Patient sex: F
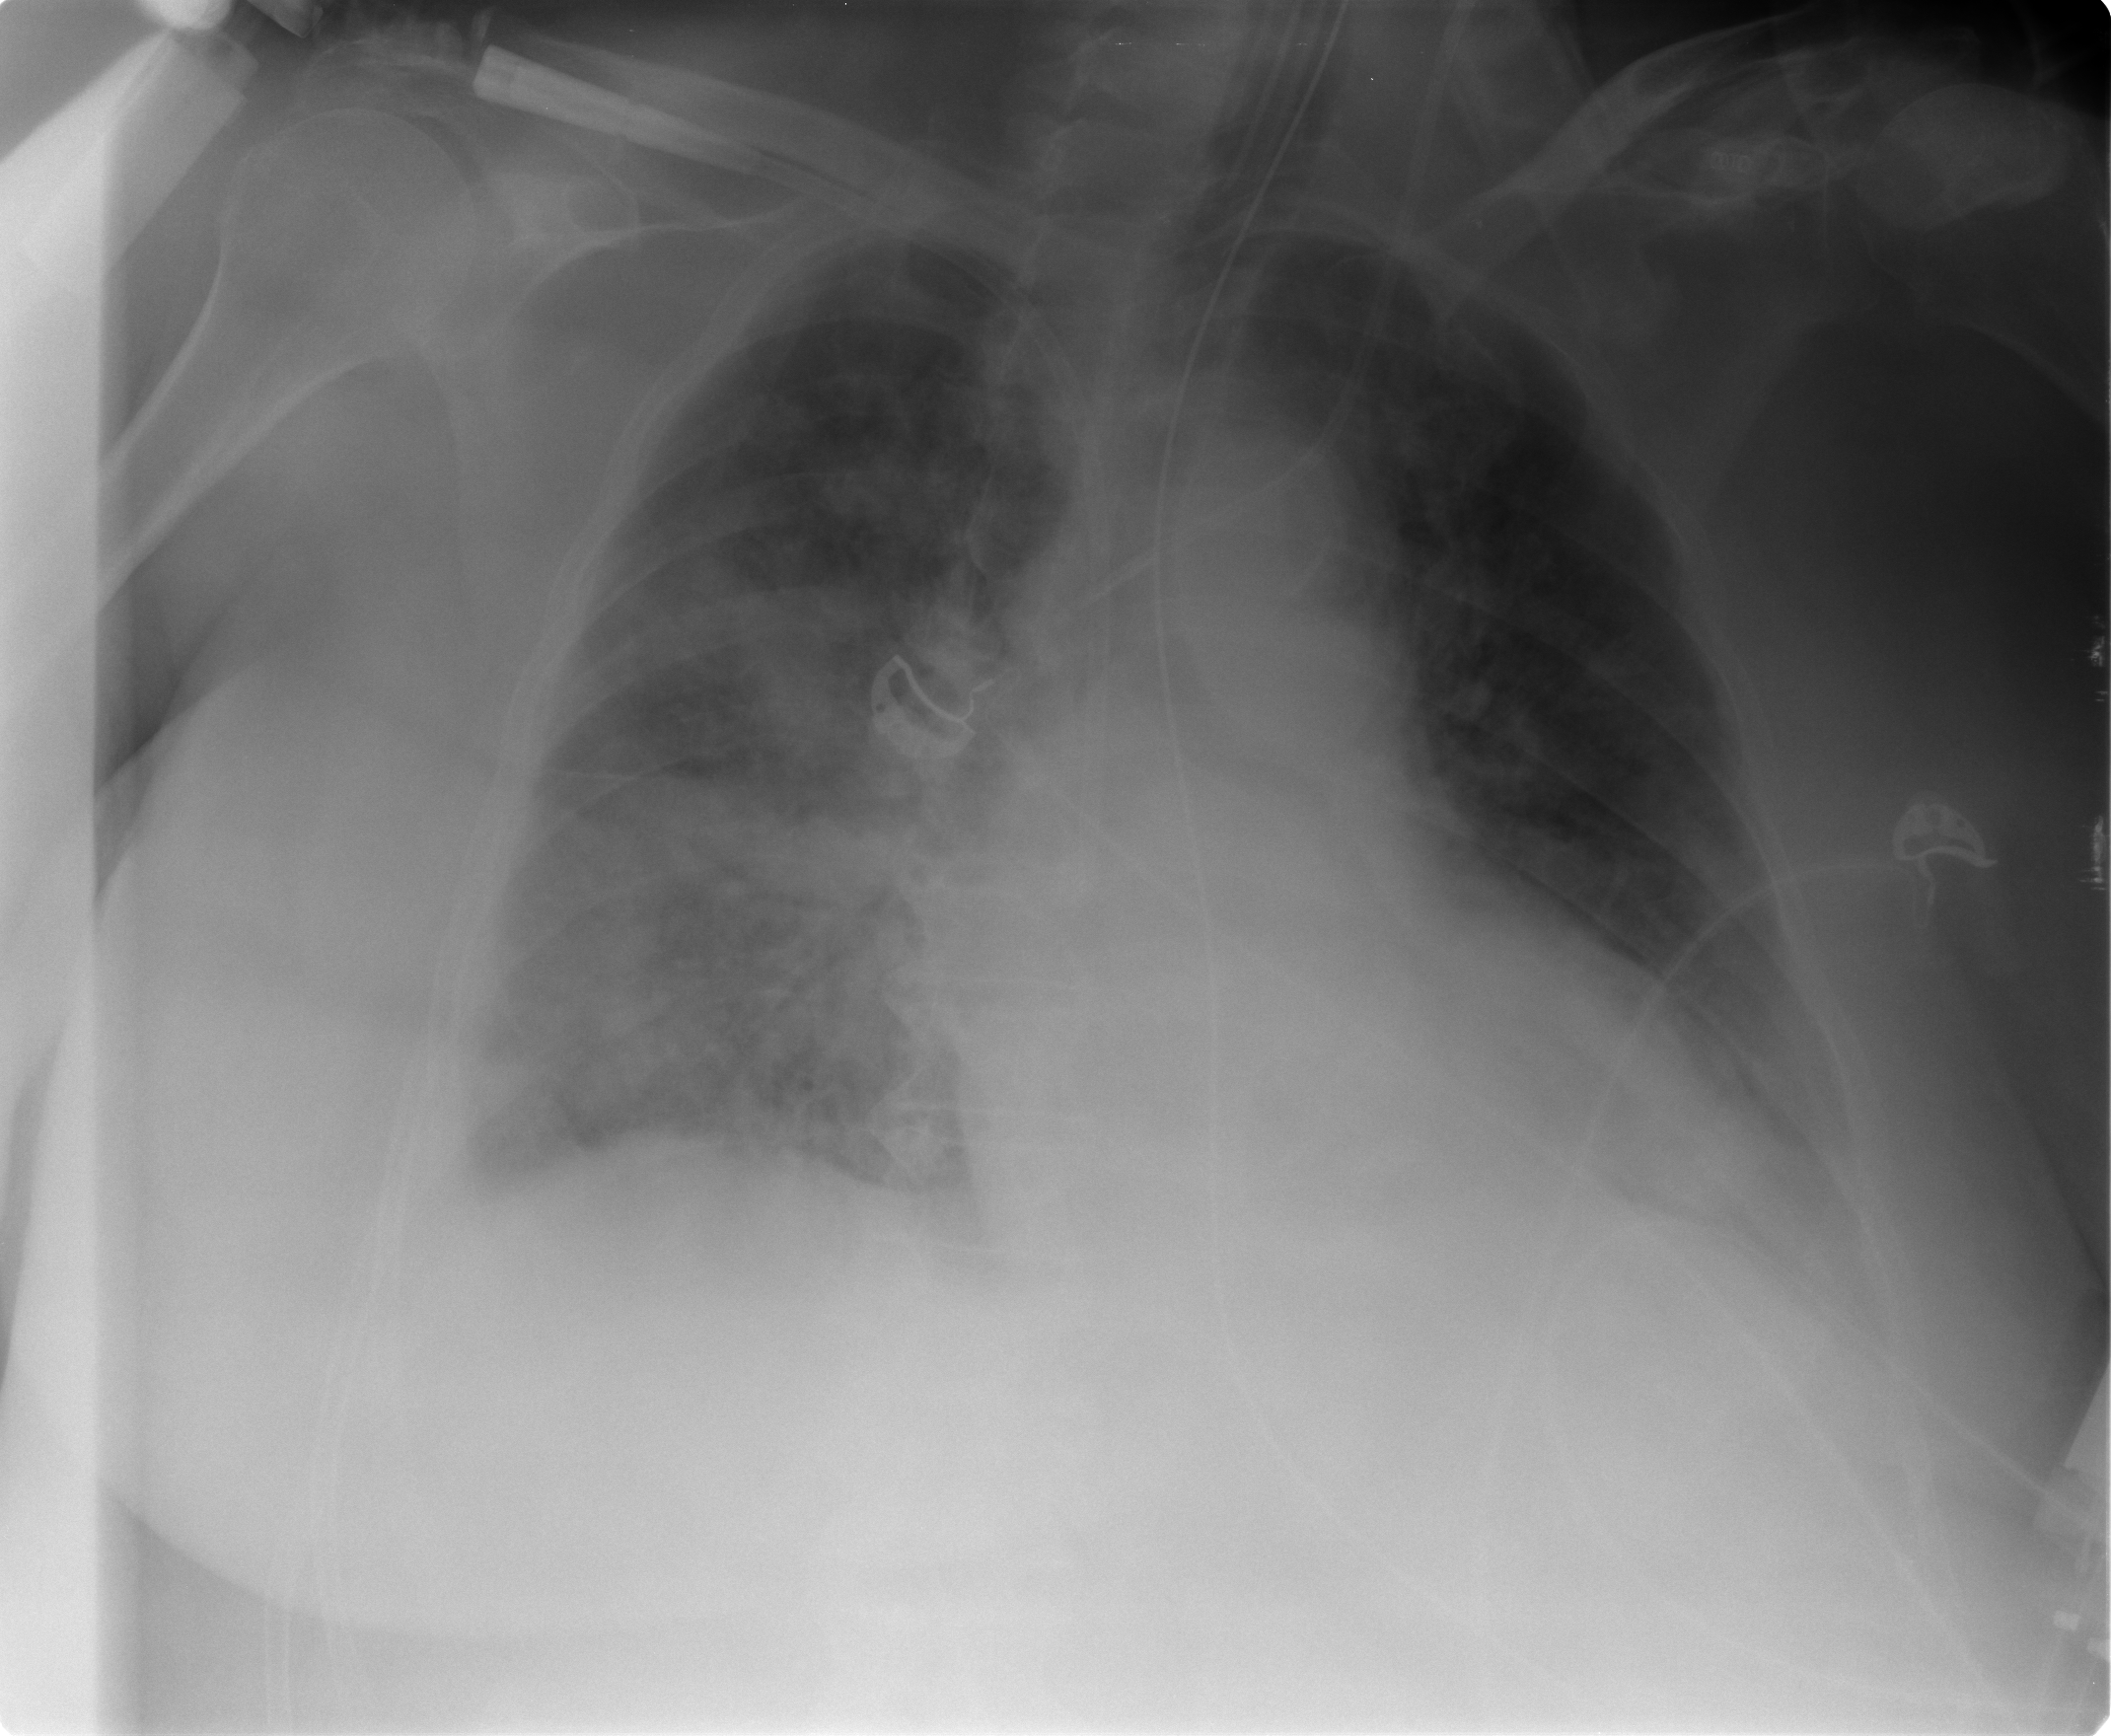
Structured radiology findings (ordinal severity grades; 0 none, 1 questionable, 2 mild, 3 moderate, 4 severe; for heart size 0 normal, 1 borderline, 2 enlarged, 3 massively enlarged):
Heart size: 2
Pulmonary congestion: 3
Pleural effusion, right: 1
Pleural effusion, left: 1
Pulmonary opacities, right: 3
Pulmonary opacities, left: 3
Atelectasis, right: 2
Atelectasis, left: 1